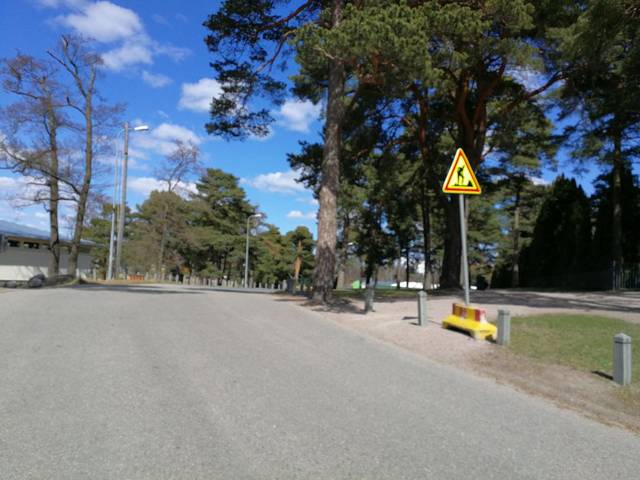
Region: Finland
Coordinates: 60.173, 24.908